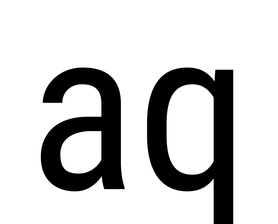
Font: Roboto_Condensed_Regular